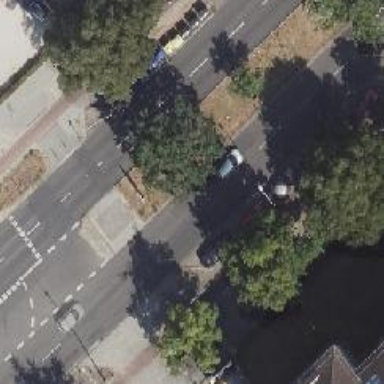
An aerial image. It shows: Footway that serves as traffic island.